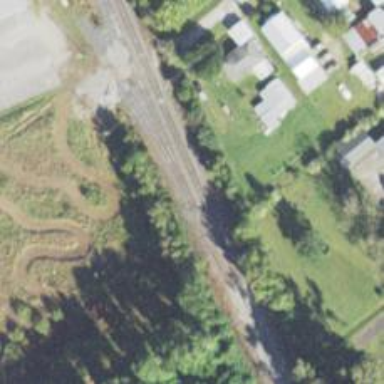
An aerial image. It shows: Railway siding for service.